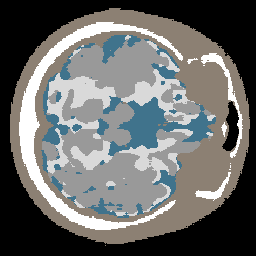
Label: no_lesion